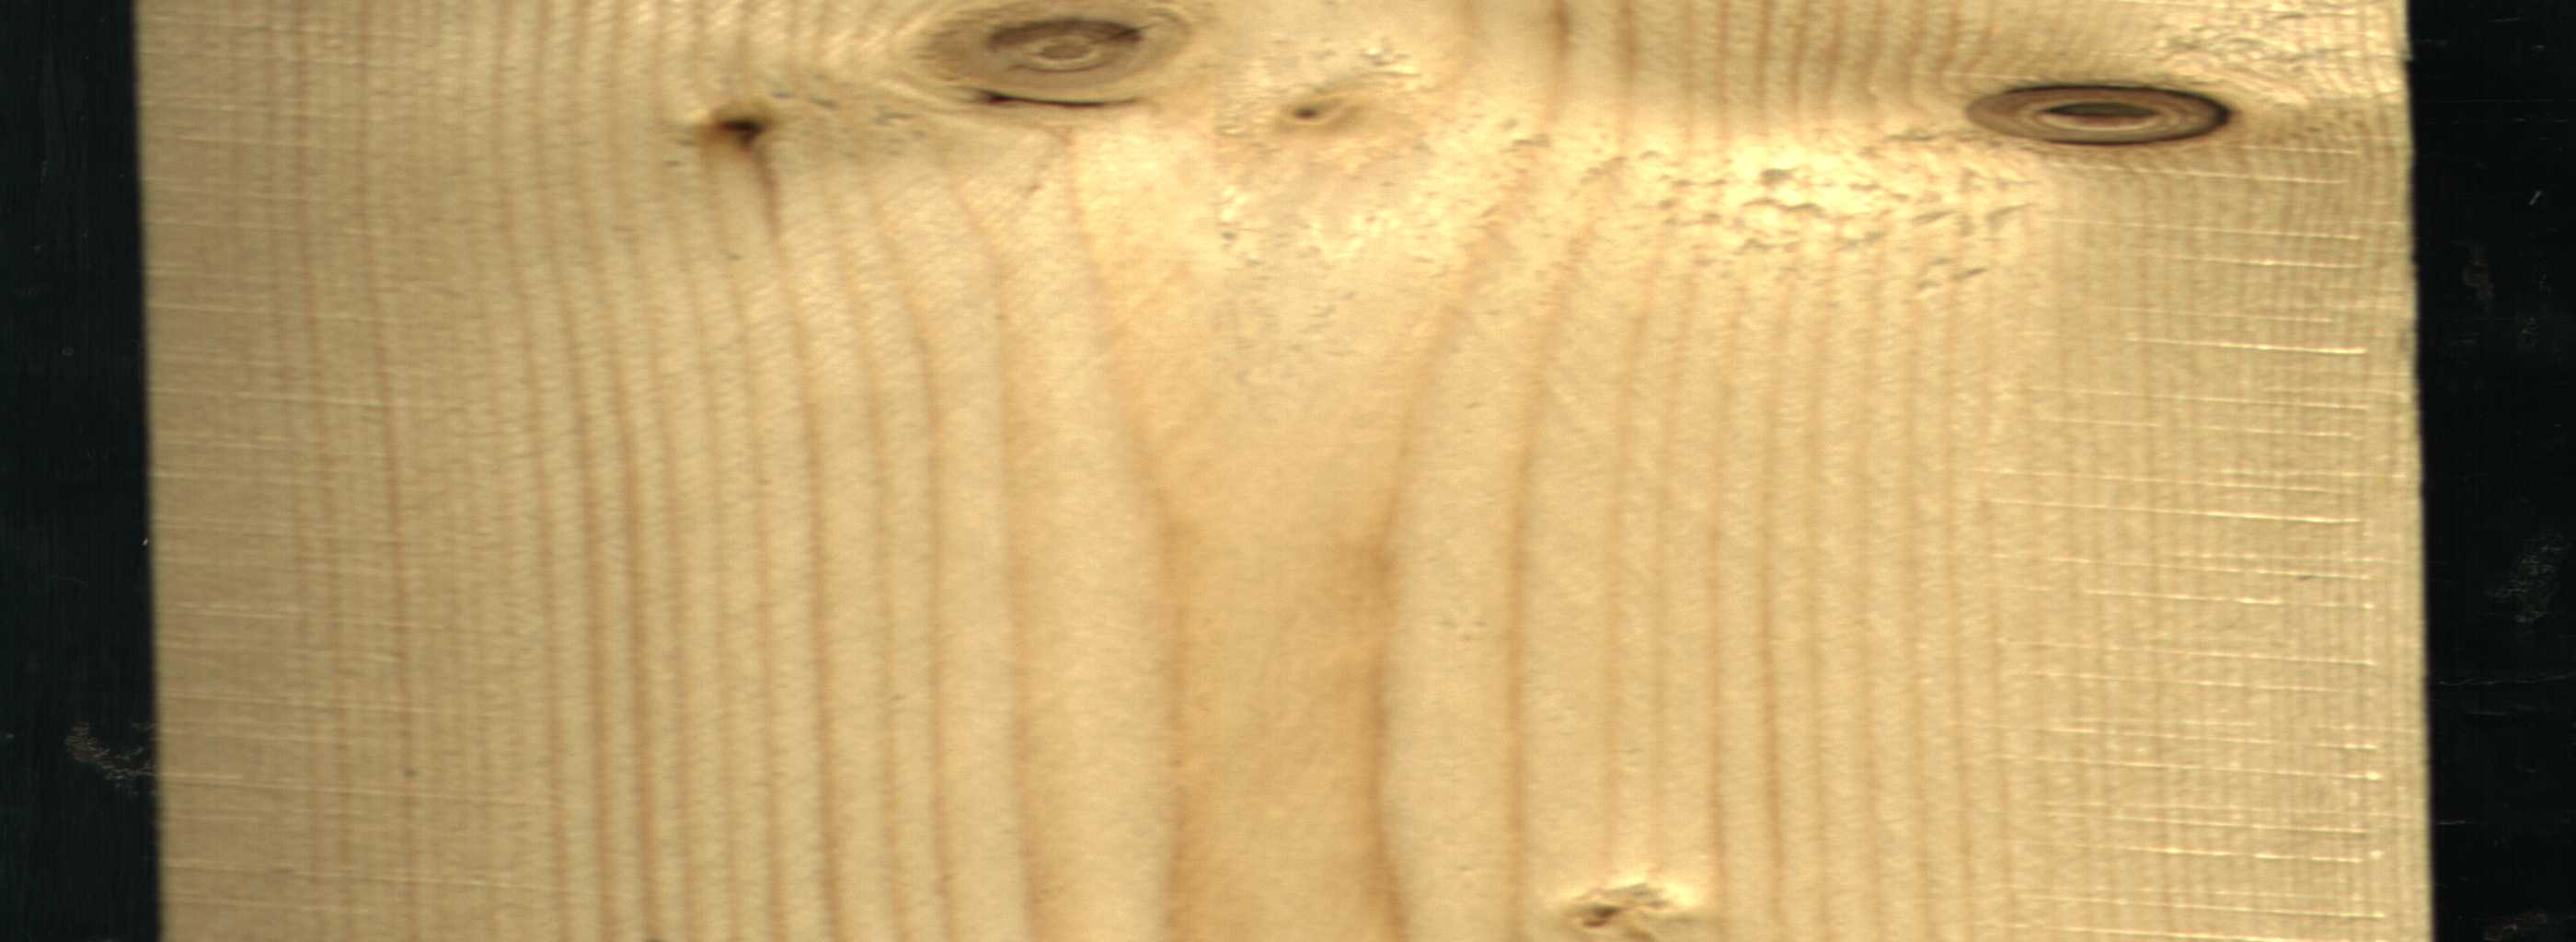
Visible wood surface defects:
Dead_Knot
Dead_Knot
Live_Knot
Live_Knot
Live_Knot